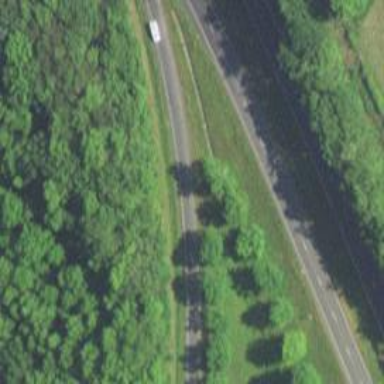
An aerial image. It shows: Motorway link.